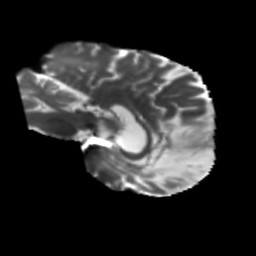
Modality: T2w
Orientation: sagittal
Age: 57
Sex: male
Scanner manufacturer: siemens
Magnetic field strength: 3 T
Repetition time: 5.25 s
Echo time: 0.08 s